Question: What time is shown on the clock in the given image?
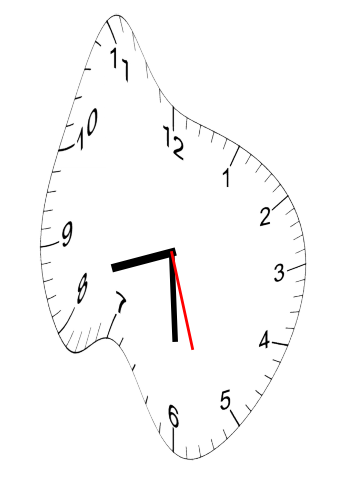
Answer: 08:29:27